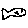
Label: fish